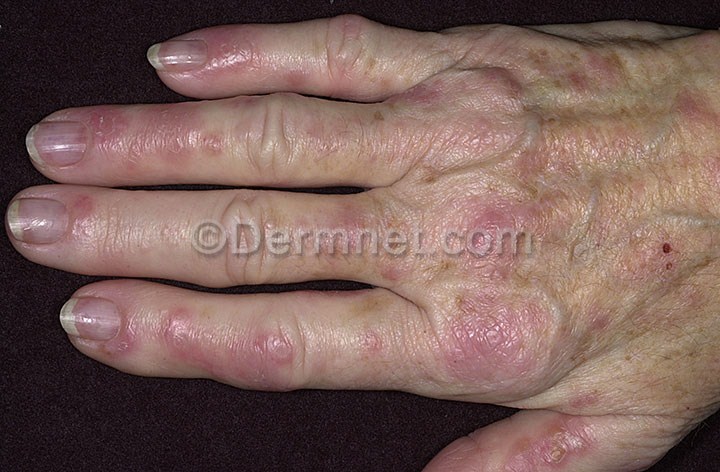
Disease: Psoriasis pictures Lichen Planus and related diseases